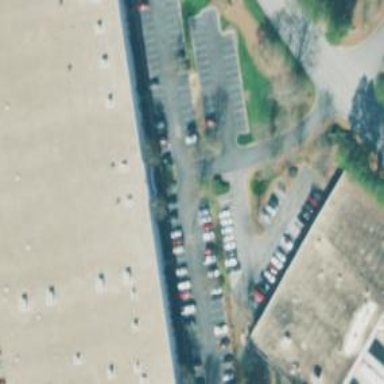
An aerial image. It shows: Warehouse.